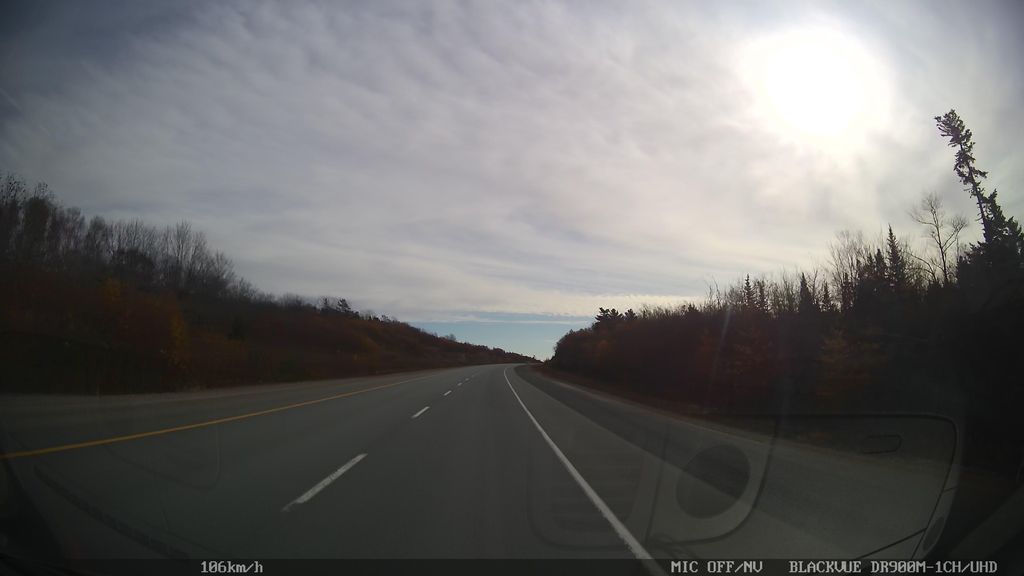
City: halifax